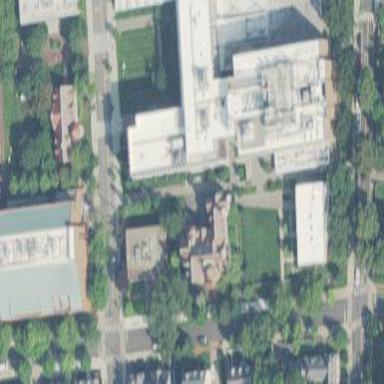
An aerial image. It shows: View of university building.